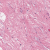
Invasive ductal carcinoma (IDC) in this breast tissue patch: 0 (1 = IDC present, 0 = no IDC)